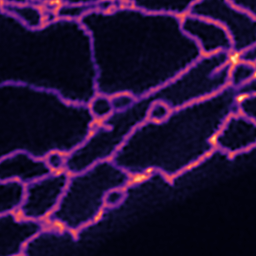
Label: Super-resolution ER image